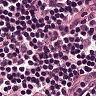
Metastatic tissue present: no